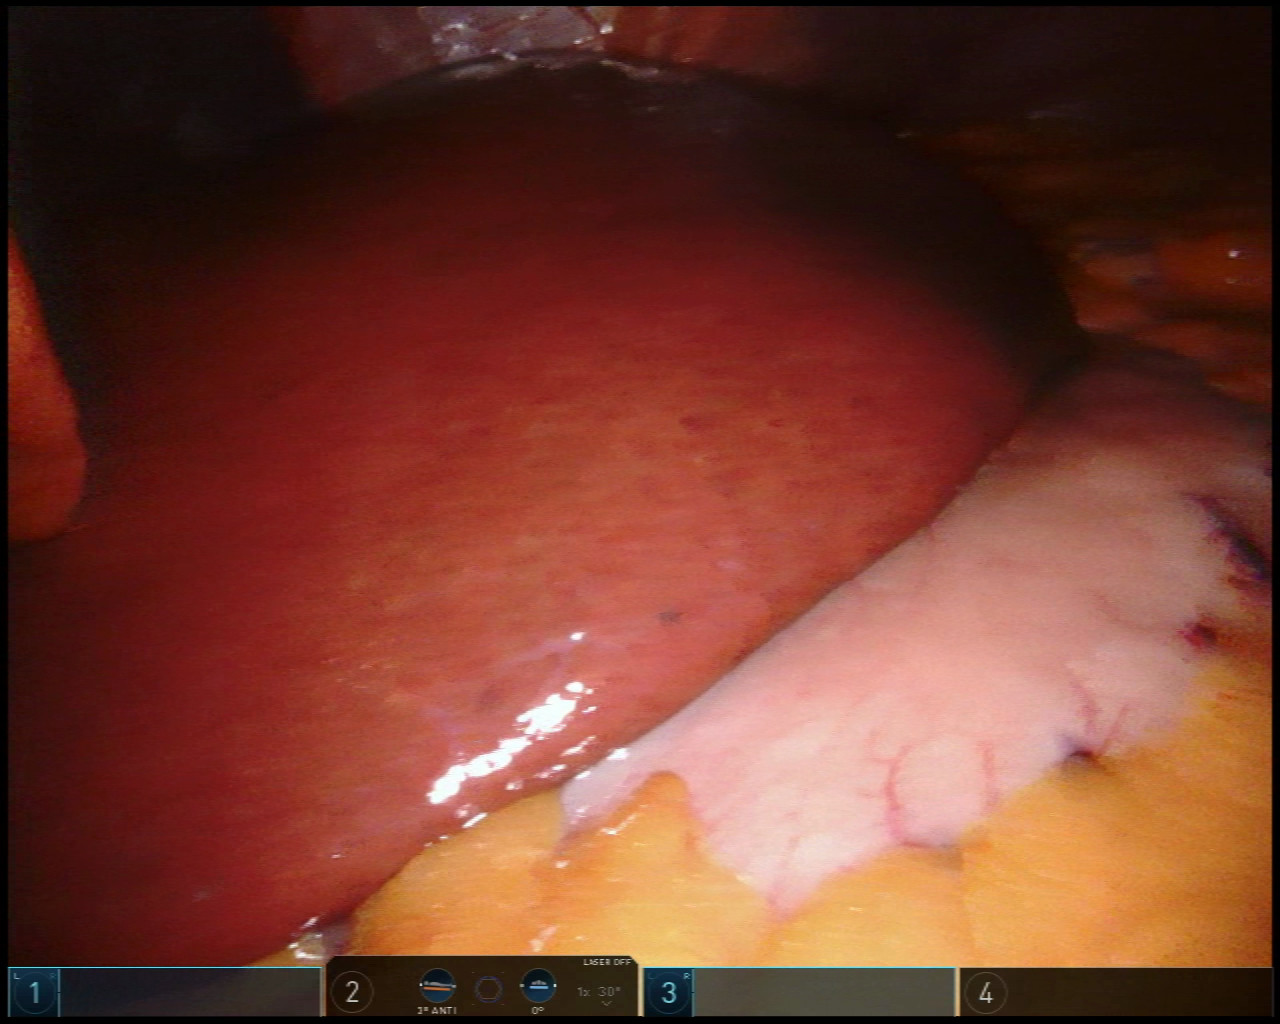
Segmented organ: liver
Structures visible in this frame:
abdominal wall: yes
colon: no
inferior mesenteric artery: no
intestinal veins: no
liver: yes
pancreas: no
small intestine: no
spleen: no
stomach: yes
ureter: no
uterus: no
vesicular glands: no